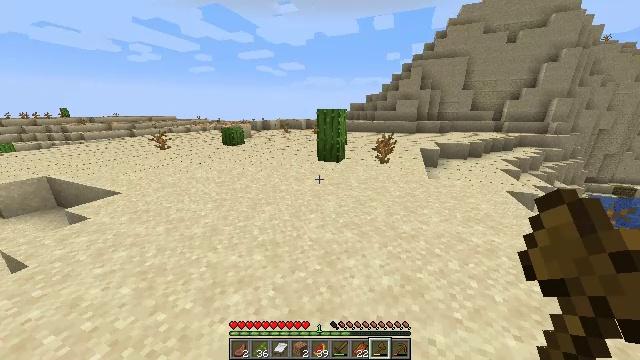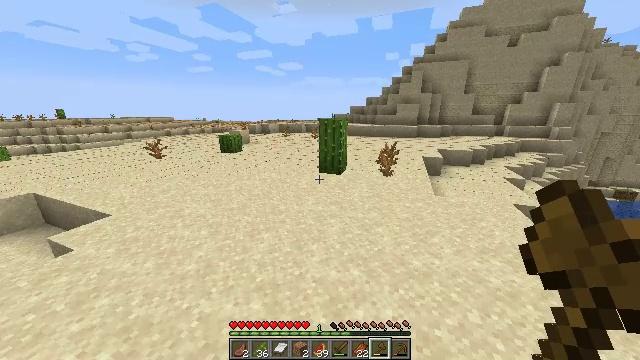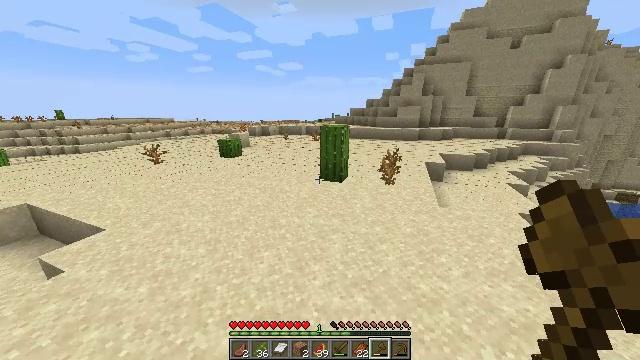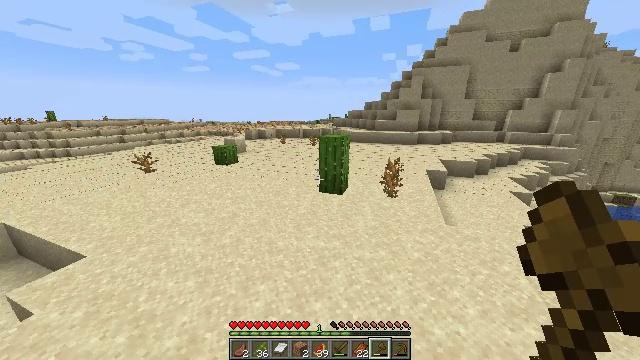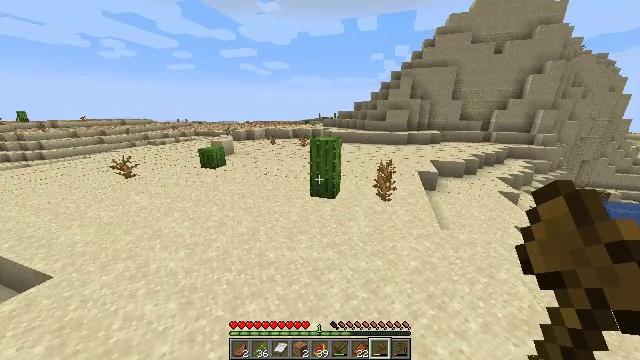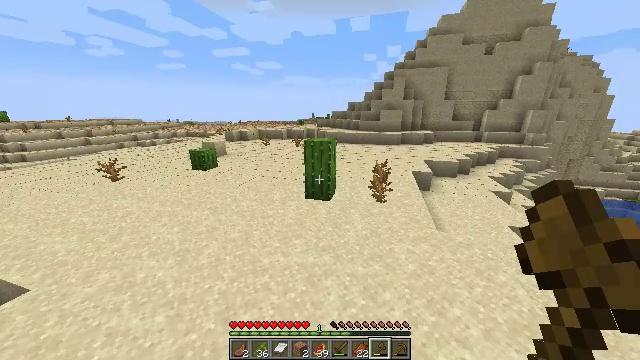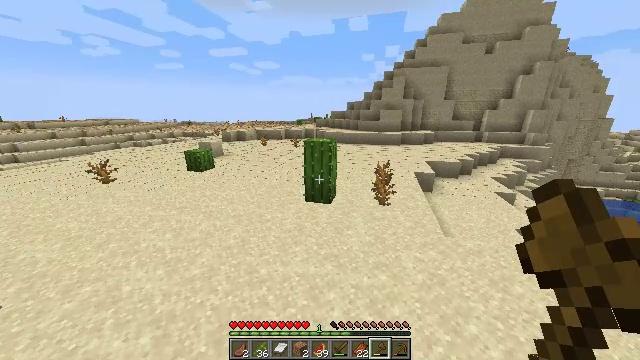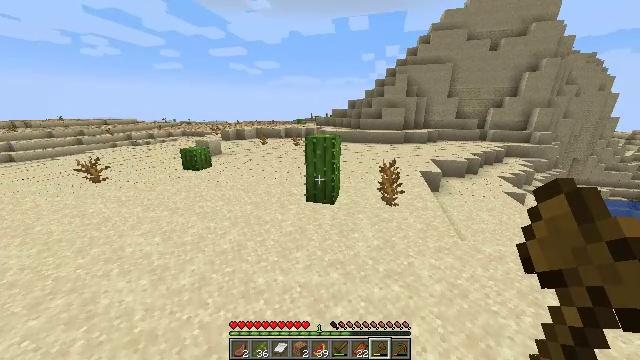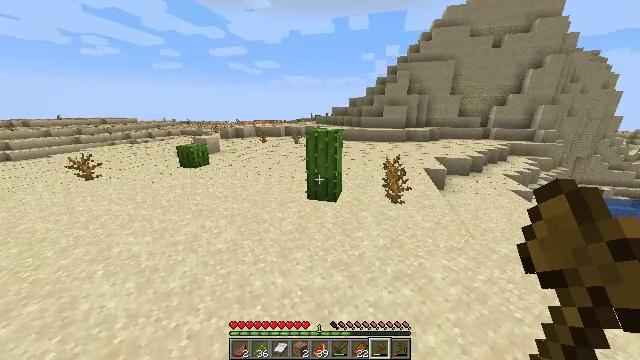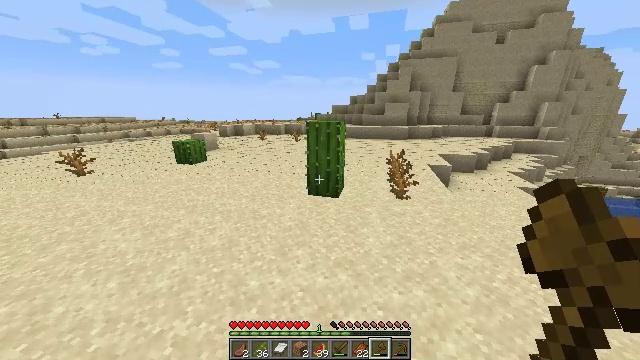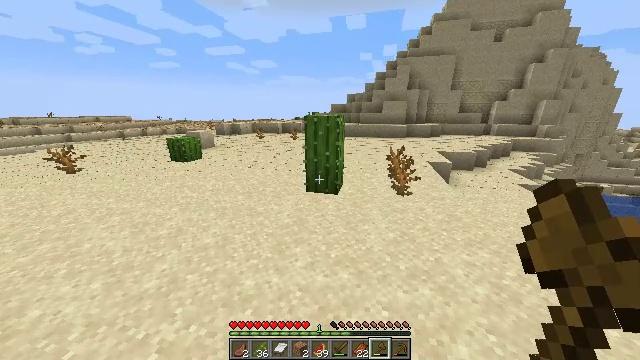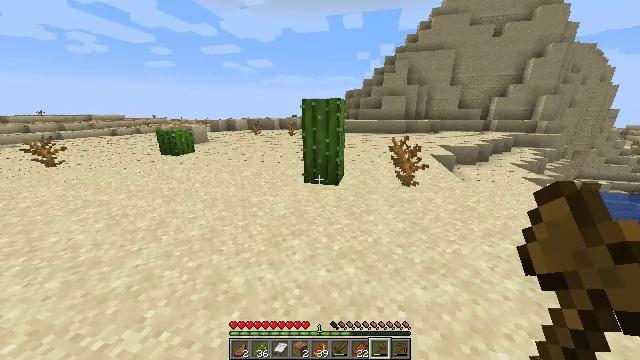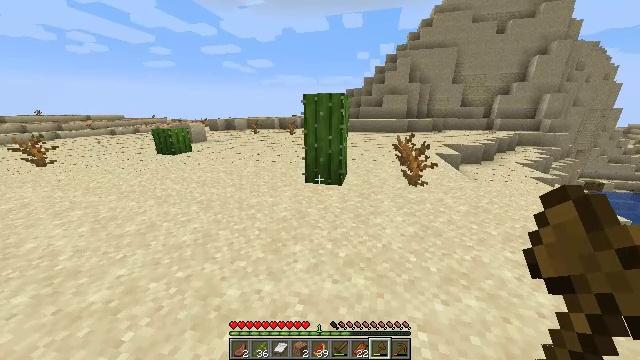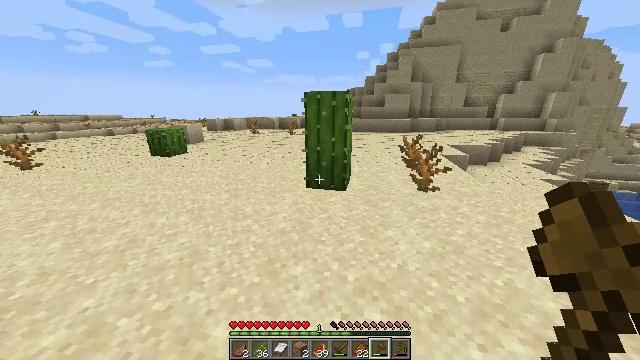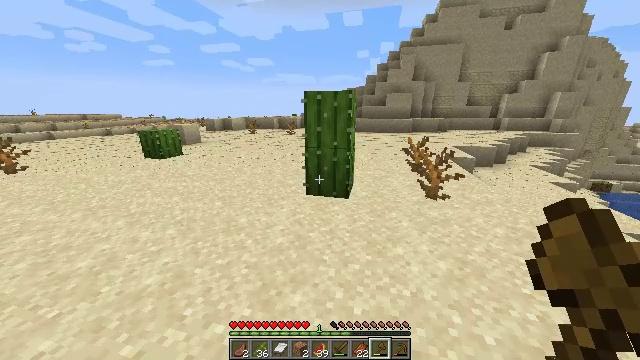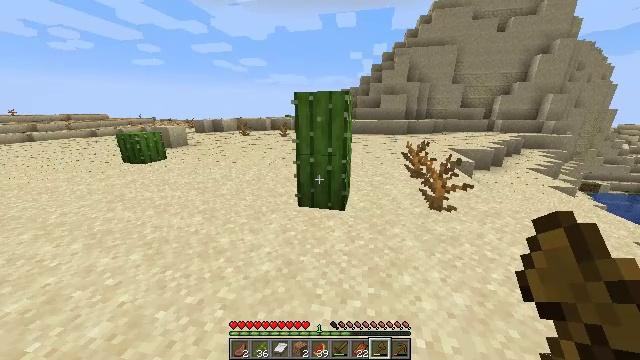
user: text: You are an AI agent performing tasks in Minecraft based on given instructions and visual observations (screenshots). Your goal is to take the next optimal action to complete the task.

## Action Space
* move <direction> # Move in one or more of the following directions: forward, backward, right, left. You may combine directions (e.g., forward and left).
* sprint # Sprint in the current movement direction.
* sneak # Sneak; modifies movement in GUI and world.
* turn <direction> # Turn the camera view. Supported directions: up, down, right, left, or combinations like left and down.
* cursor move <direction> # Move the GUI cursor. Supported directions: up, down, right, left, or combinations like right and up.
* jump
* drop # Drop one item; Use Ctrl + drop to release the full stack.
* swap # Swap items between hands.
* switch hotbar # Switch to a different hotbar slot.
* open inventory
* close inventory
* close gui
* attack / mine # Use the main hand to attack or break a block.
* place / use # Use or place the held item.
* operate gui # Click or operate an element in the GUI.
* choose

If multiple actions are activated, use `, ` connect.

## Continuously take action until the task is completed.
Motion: motion action
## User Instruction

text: Gather cactus by attacking it.
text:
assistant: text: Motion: move forward, sprint, jump
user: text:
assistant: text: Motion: move forward, sprint, jump
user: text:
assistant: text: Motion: move forward, jump
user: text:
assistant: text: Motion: move forward, turn right, jump
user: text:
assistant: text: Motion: move forward, turn right, jump
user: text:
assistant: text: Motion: move forward, jump
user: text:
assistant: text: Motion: move forward, jump
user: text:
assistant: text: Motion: move forward
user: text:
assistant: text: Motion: move forward
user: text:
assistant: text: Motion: move forward
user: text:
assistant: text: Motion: move forward
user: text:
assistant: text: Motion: move forward
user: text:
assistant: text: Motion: move forward
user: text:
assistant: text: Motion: move forward
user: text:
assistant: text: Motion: move forward, turn right
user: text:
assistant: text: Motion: move forward
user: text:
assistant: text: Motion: move forward
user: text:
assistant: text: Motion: move forward
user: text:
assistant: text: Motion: move forward
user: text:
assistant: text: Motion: move forward
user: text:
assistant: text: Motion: move forward
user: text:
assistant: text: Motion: attack / mine
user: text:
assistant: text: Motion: attack / mine
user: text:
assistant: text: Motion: attack / mine
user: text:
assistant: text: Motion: attack / mine
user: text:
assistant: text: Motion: attack / mine
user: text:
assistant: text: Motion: attack / mine
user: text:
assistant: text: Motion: attack / mine
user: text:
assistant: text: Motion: attack / mine
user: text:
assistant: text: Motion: attack / mine